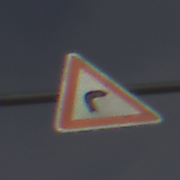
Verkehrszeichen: KurveRechts
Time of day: SunriseSunset
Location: Outdoor (Nature)
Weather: PartlyCloudy
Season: NotSpecified
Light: Natural